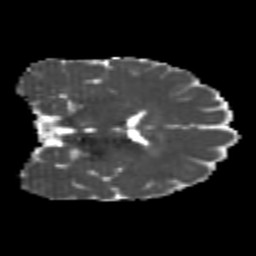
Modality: MD
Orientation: coronal
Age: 22
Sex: female
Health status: healthy
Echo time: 0.074 s